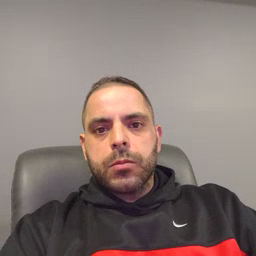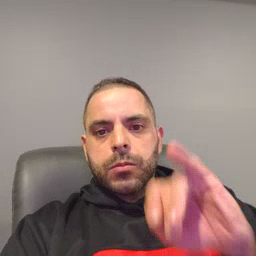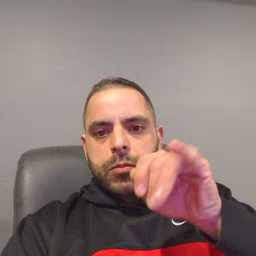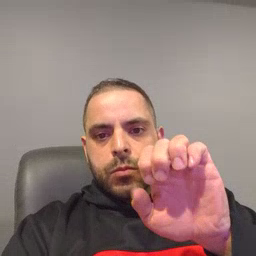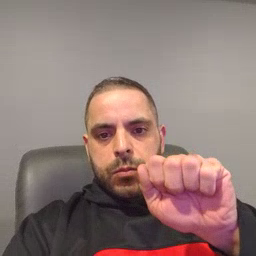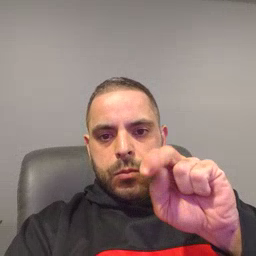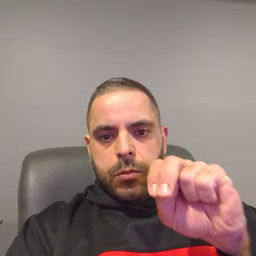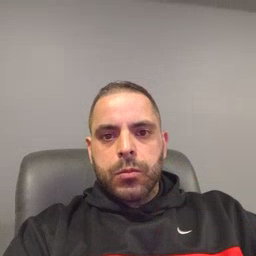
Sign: jeans